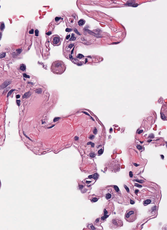
Tumor epithelial tissue: no
Tumor-associated stroma tissue: no
Normal tissue: yes